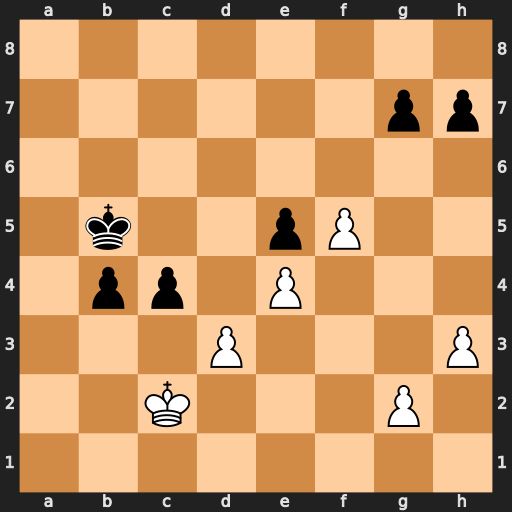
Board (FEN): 8/6pp/8/1k2pP2/1pp1P3/3P3P/2K3P1/8
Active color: w
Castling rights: -
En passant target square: -
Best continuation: dxc4+ Kxc4 g4 h6 h4